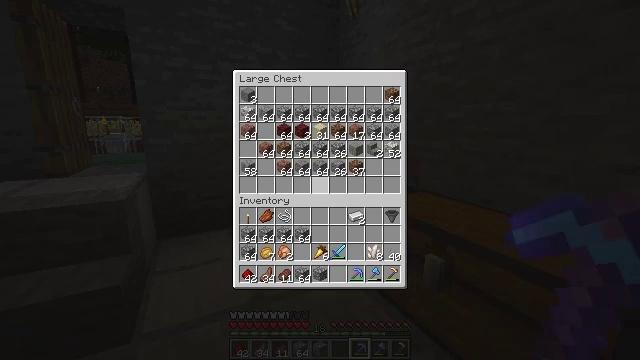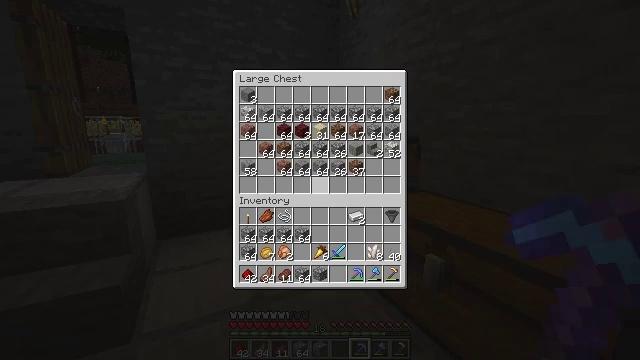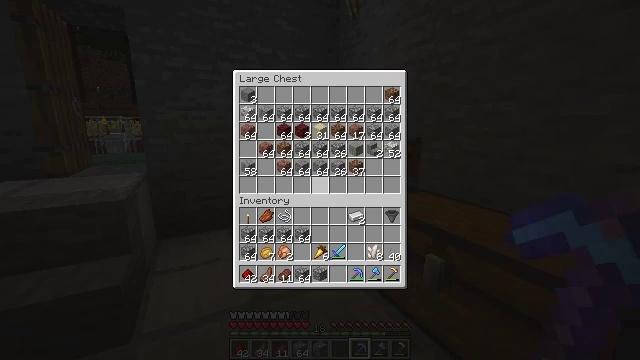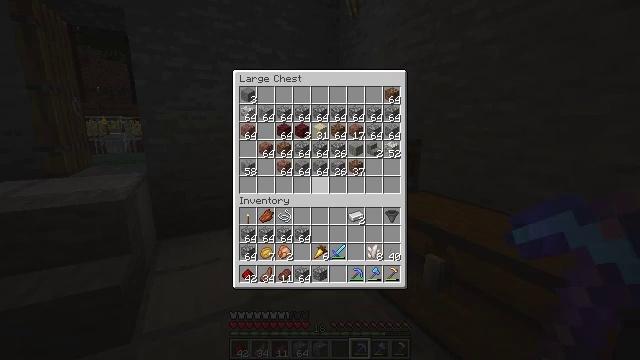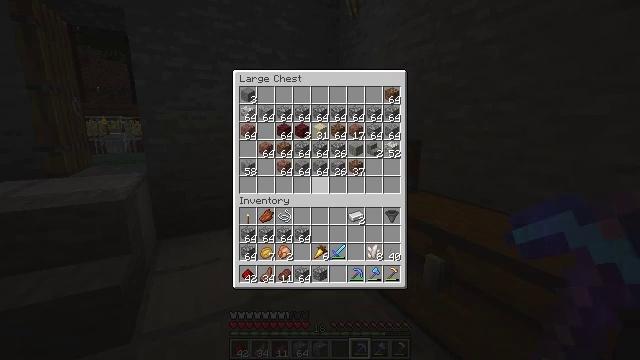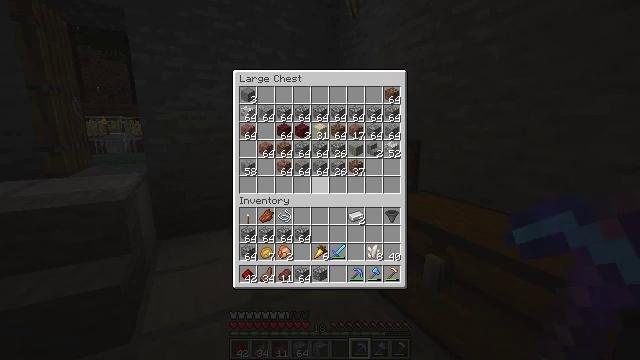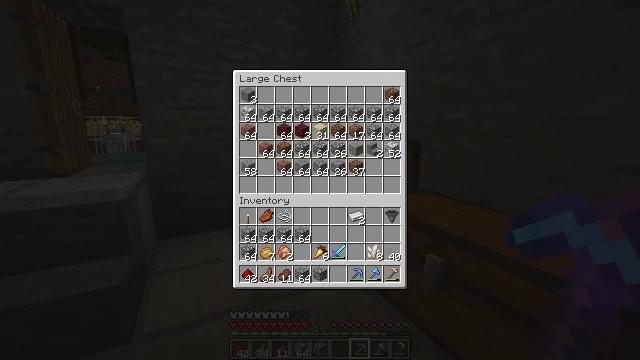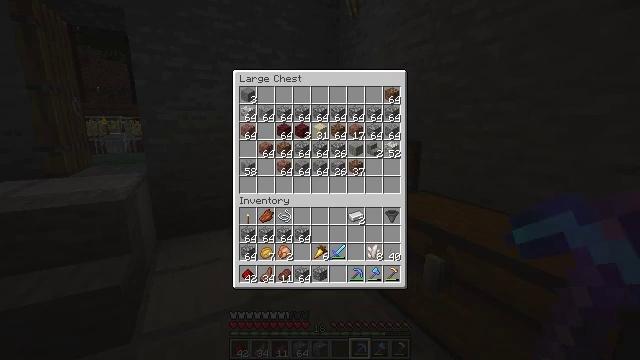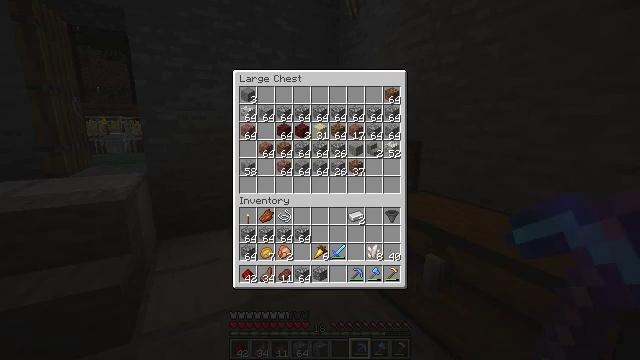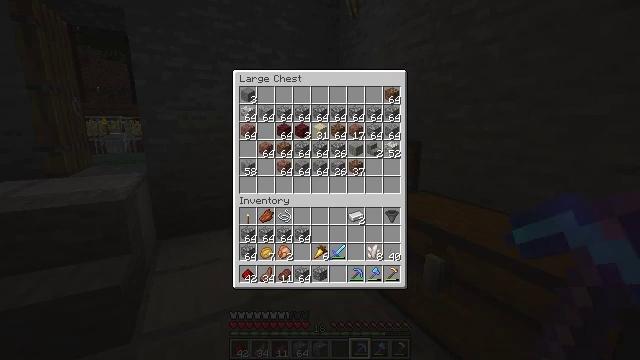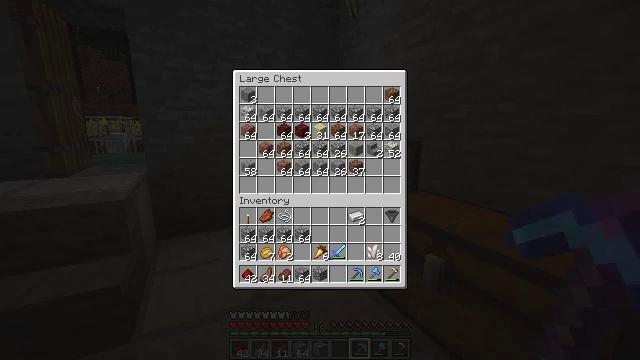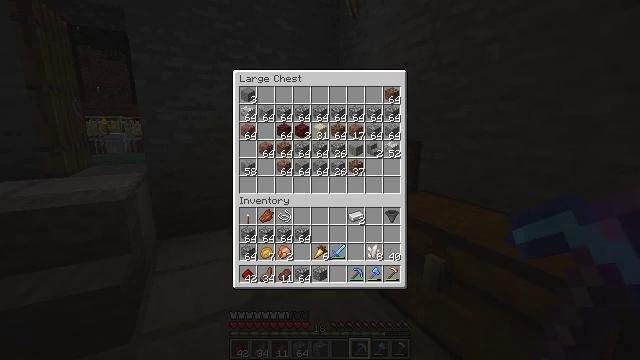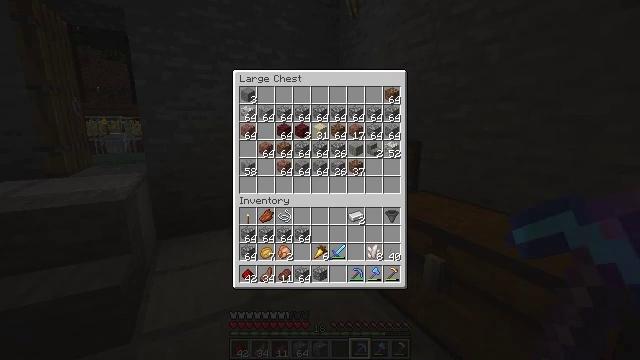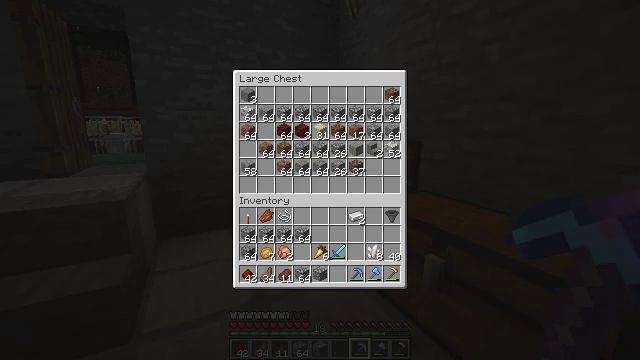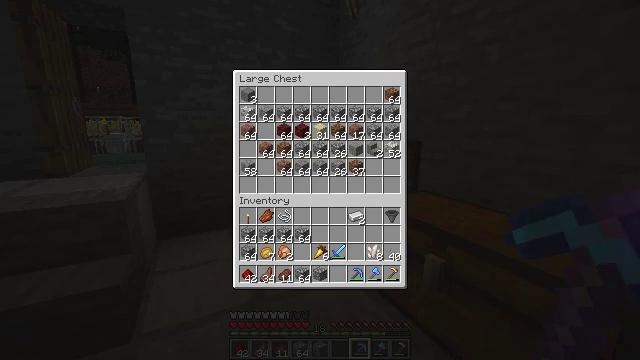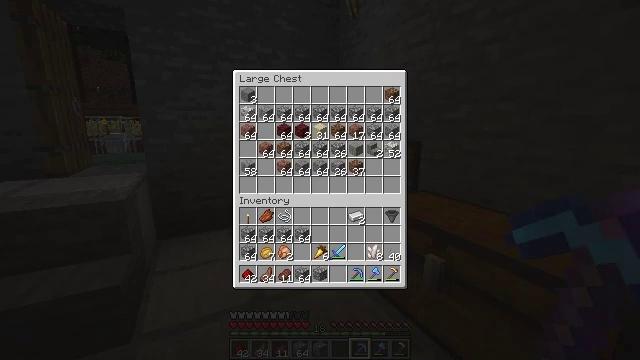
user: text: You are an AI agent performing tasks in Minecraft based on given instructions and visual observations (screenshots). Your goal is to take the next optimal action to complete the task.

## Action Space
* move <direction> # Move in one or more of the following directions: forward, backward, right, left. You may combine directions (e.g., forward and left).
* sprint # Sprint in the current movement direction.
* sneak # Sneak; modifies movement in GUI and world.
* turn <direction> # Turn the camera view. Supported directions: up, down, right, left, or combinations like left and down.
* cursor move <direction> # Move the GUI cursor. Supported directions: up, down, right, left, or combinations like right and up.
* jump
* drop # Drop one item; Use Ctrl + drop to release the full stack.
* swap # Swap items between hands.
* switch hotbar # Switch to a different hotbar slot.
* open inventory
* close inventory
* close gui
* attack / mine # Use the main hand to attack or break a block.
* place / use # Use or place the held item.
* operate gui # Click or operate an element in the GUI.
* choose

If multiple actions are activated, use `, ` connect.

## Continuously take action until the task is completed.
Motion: motion action
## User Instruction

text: Destroy the wheat to collect it.
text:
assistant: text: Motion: no_op
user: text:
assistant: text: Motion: no_op
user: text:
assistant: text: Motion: no_op
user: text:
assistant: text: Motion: no_op
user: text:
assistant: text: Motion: turn down
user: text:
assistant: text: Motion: turn down
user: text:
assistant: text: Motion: no_op
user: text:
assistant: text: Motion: no_op
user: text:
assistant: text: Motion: no_op
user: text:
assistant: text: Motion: no_op
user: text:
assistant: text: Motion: no_op
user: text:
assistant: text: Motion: no_op
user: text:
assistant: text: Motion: no_op
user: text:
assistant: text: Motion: no_op
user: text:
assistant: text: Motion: no_op
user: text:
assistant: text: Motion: no_op
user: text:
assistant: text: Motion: no_op
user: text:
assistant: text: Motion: no_op
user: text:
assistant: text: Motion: no_op
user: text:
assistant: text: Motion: no_op
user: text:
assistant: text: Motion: no_op
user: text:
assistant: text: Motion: turn left
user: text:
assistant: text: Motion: turn left
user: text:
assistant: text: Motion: turn left
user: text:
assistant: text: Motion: turn left
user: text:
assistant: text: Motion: turn left and down
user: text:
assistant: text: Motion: no_op
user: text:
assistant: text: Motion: no_op
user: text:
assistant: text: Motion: no_op
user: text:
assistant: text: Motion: move forward